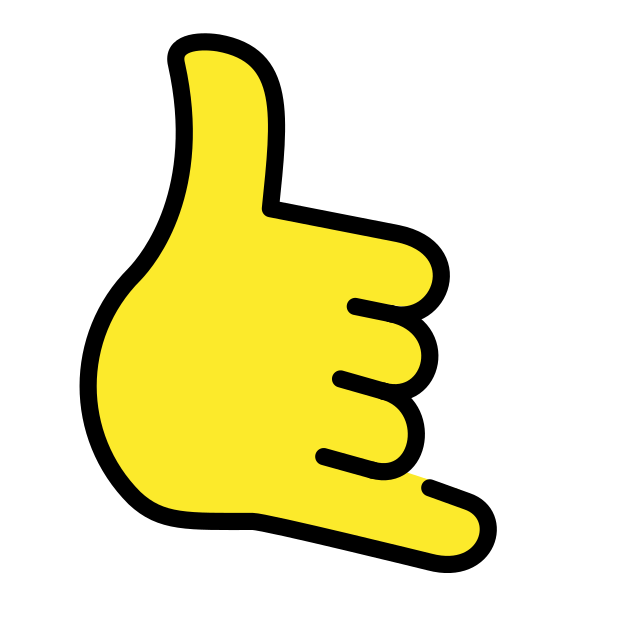
Emoji: 🤙
Name: call me hand
Unicode: 0x1f919